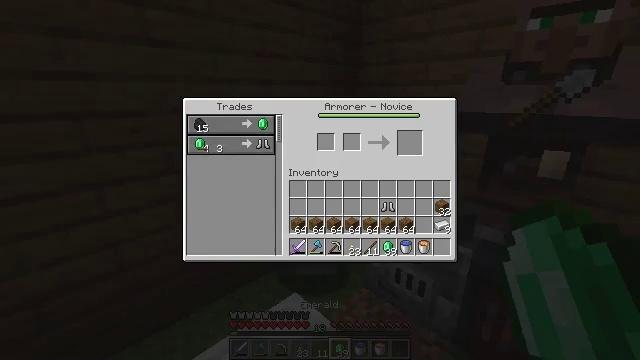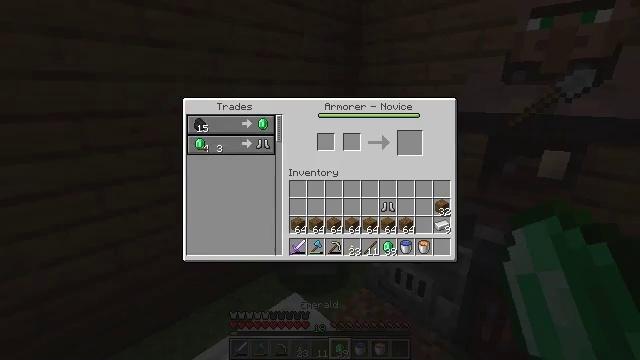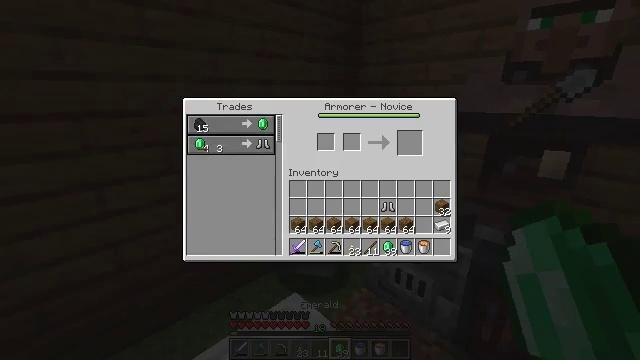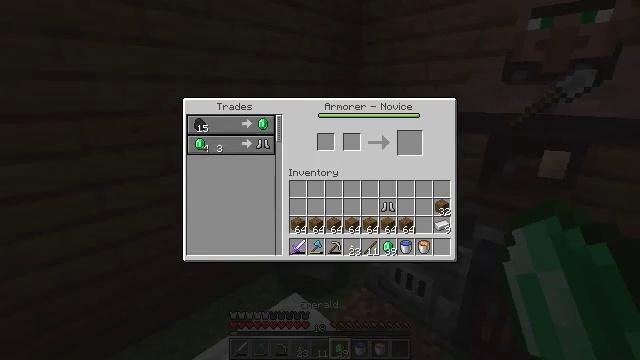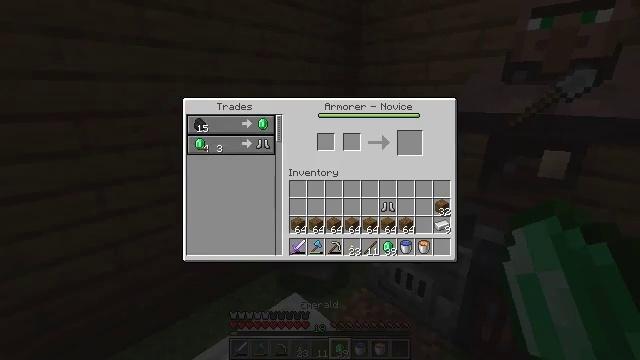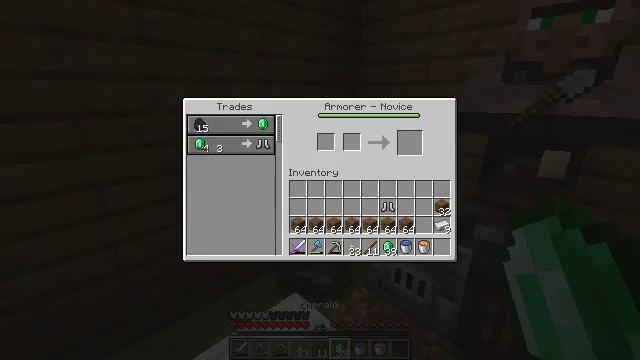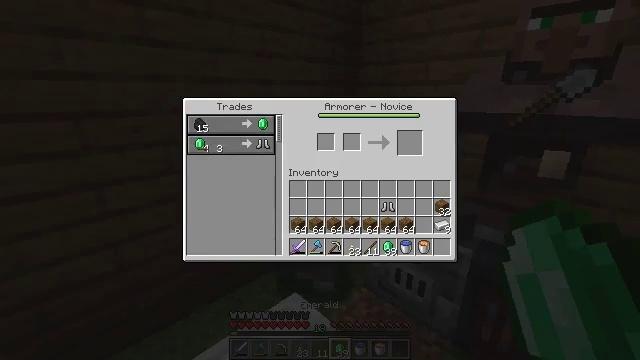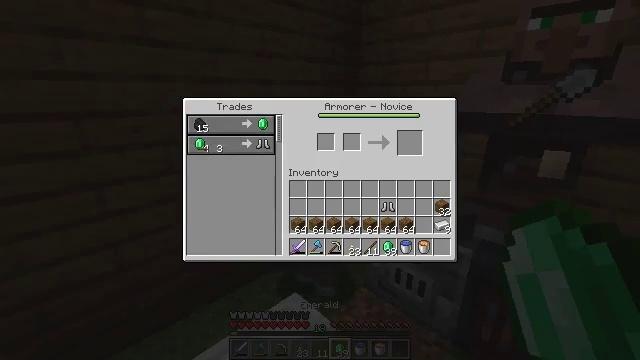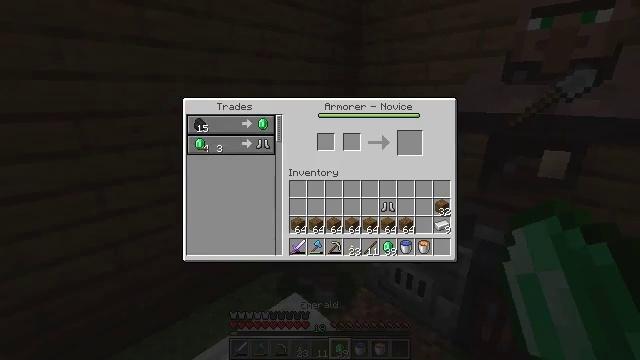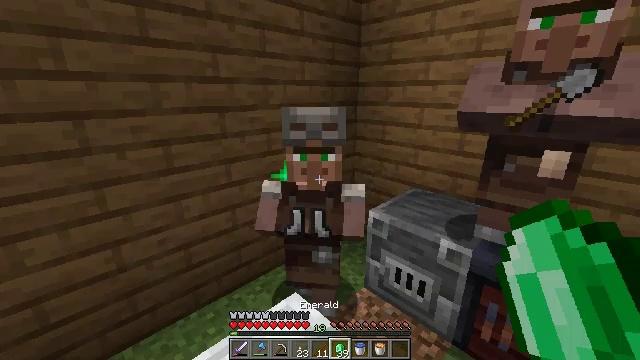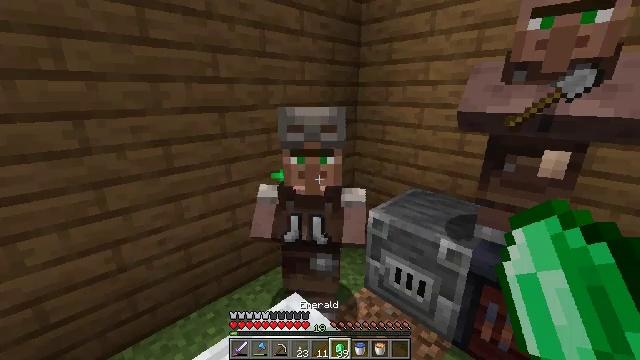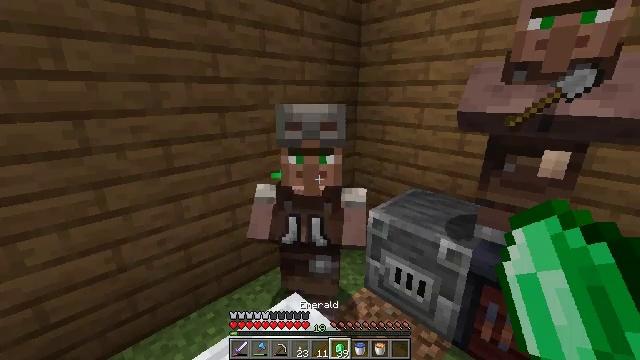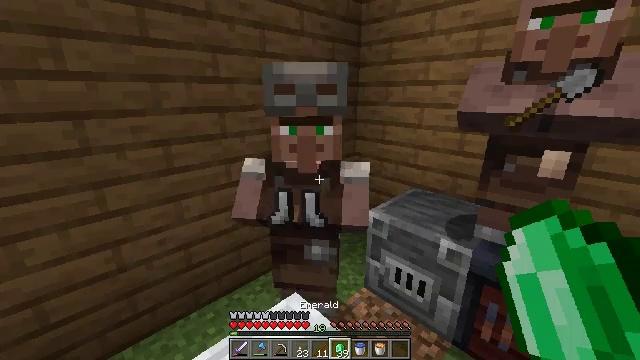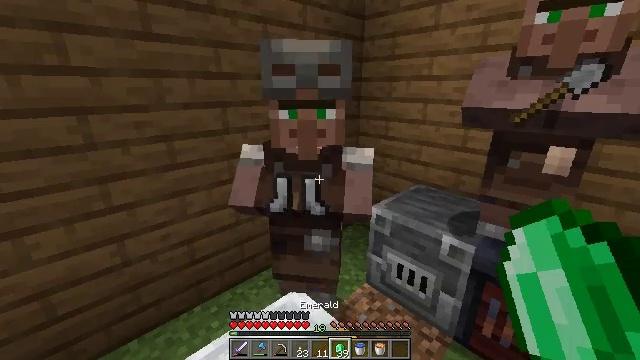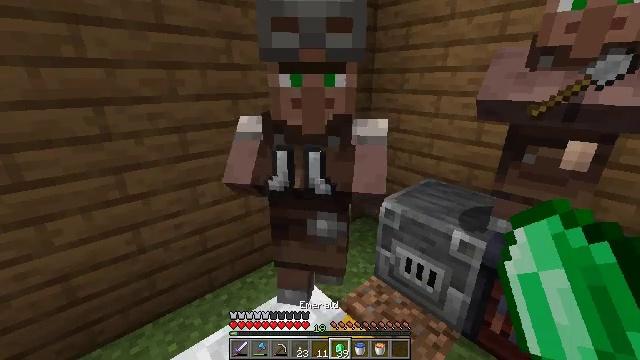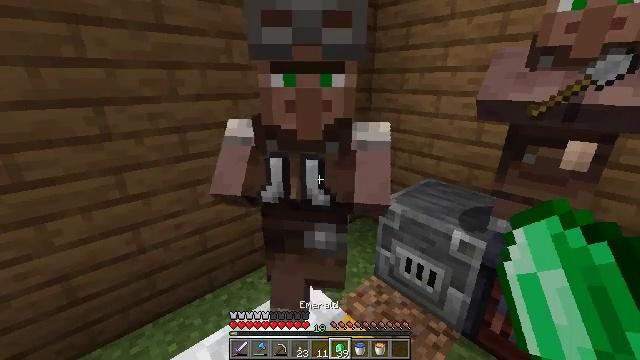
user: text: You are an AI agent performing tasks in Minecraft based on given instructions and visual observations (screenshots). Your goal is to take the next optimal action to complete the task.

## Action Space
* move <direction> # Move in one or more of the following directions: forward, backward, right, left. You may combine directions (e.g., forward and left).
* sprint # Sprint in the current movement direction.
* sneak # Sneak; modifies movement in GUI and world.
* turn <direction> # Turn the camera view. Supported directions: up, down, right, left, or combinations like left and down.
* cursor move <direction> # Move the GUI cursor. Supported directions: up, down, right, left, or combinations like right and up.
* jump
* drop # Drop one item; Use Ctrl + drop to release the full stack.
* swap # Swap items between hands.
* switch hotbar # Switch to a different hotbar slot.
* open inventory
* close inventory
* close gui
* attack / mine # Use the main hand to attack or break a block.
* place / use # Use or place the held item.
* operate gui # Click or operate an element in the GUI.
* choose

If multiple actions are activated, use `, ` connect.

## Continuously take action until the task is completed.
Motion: motion action
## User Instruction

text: Combine materials to craft chainmail leggings.
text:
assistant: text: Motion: no_op
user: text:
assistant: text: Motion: no_op
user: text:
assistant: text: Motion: no_op
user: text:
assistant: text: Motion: no_op
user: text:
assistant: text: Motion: no_op
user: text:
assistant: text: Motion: no_op
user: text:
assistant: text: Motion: no_op
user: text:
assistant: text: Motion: no_op
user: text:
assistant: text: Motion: close inventory
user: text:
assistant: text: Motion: close inventory
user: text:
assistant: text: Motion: close inventory
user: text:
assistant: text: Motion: no_op
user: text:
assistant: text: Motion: no_op
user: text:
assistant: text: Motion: turn left and down
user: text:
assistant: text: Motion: no_op
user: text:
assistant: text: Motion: no_op
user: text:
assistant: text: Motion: no_op
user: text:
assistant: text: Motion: no_op
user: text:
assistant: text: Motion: turn left and up
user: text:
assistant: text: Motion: turn left and up
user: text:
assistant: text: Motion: turn left, use / place
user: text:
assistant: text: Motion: use / place
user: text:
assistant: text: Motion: use / place
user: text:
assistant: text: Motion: no_op
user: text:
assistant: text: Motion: no_op
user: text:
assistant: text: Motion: open gui
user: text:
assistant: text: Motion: no_op
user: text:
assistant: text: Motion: no_op
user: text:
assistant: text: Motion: no_op
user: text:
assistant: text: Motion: no_op